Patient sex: M
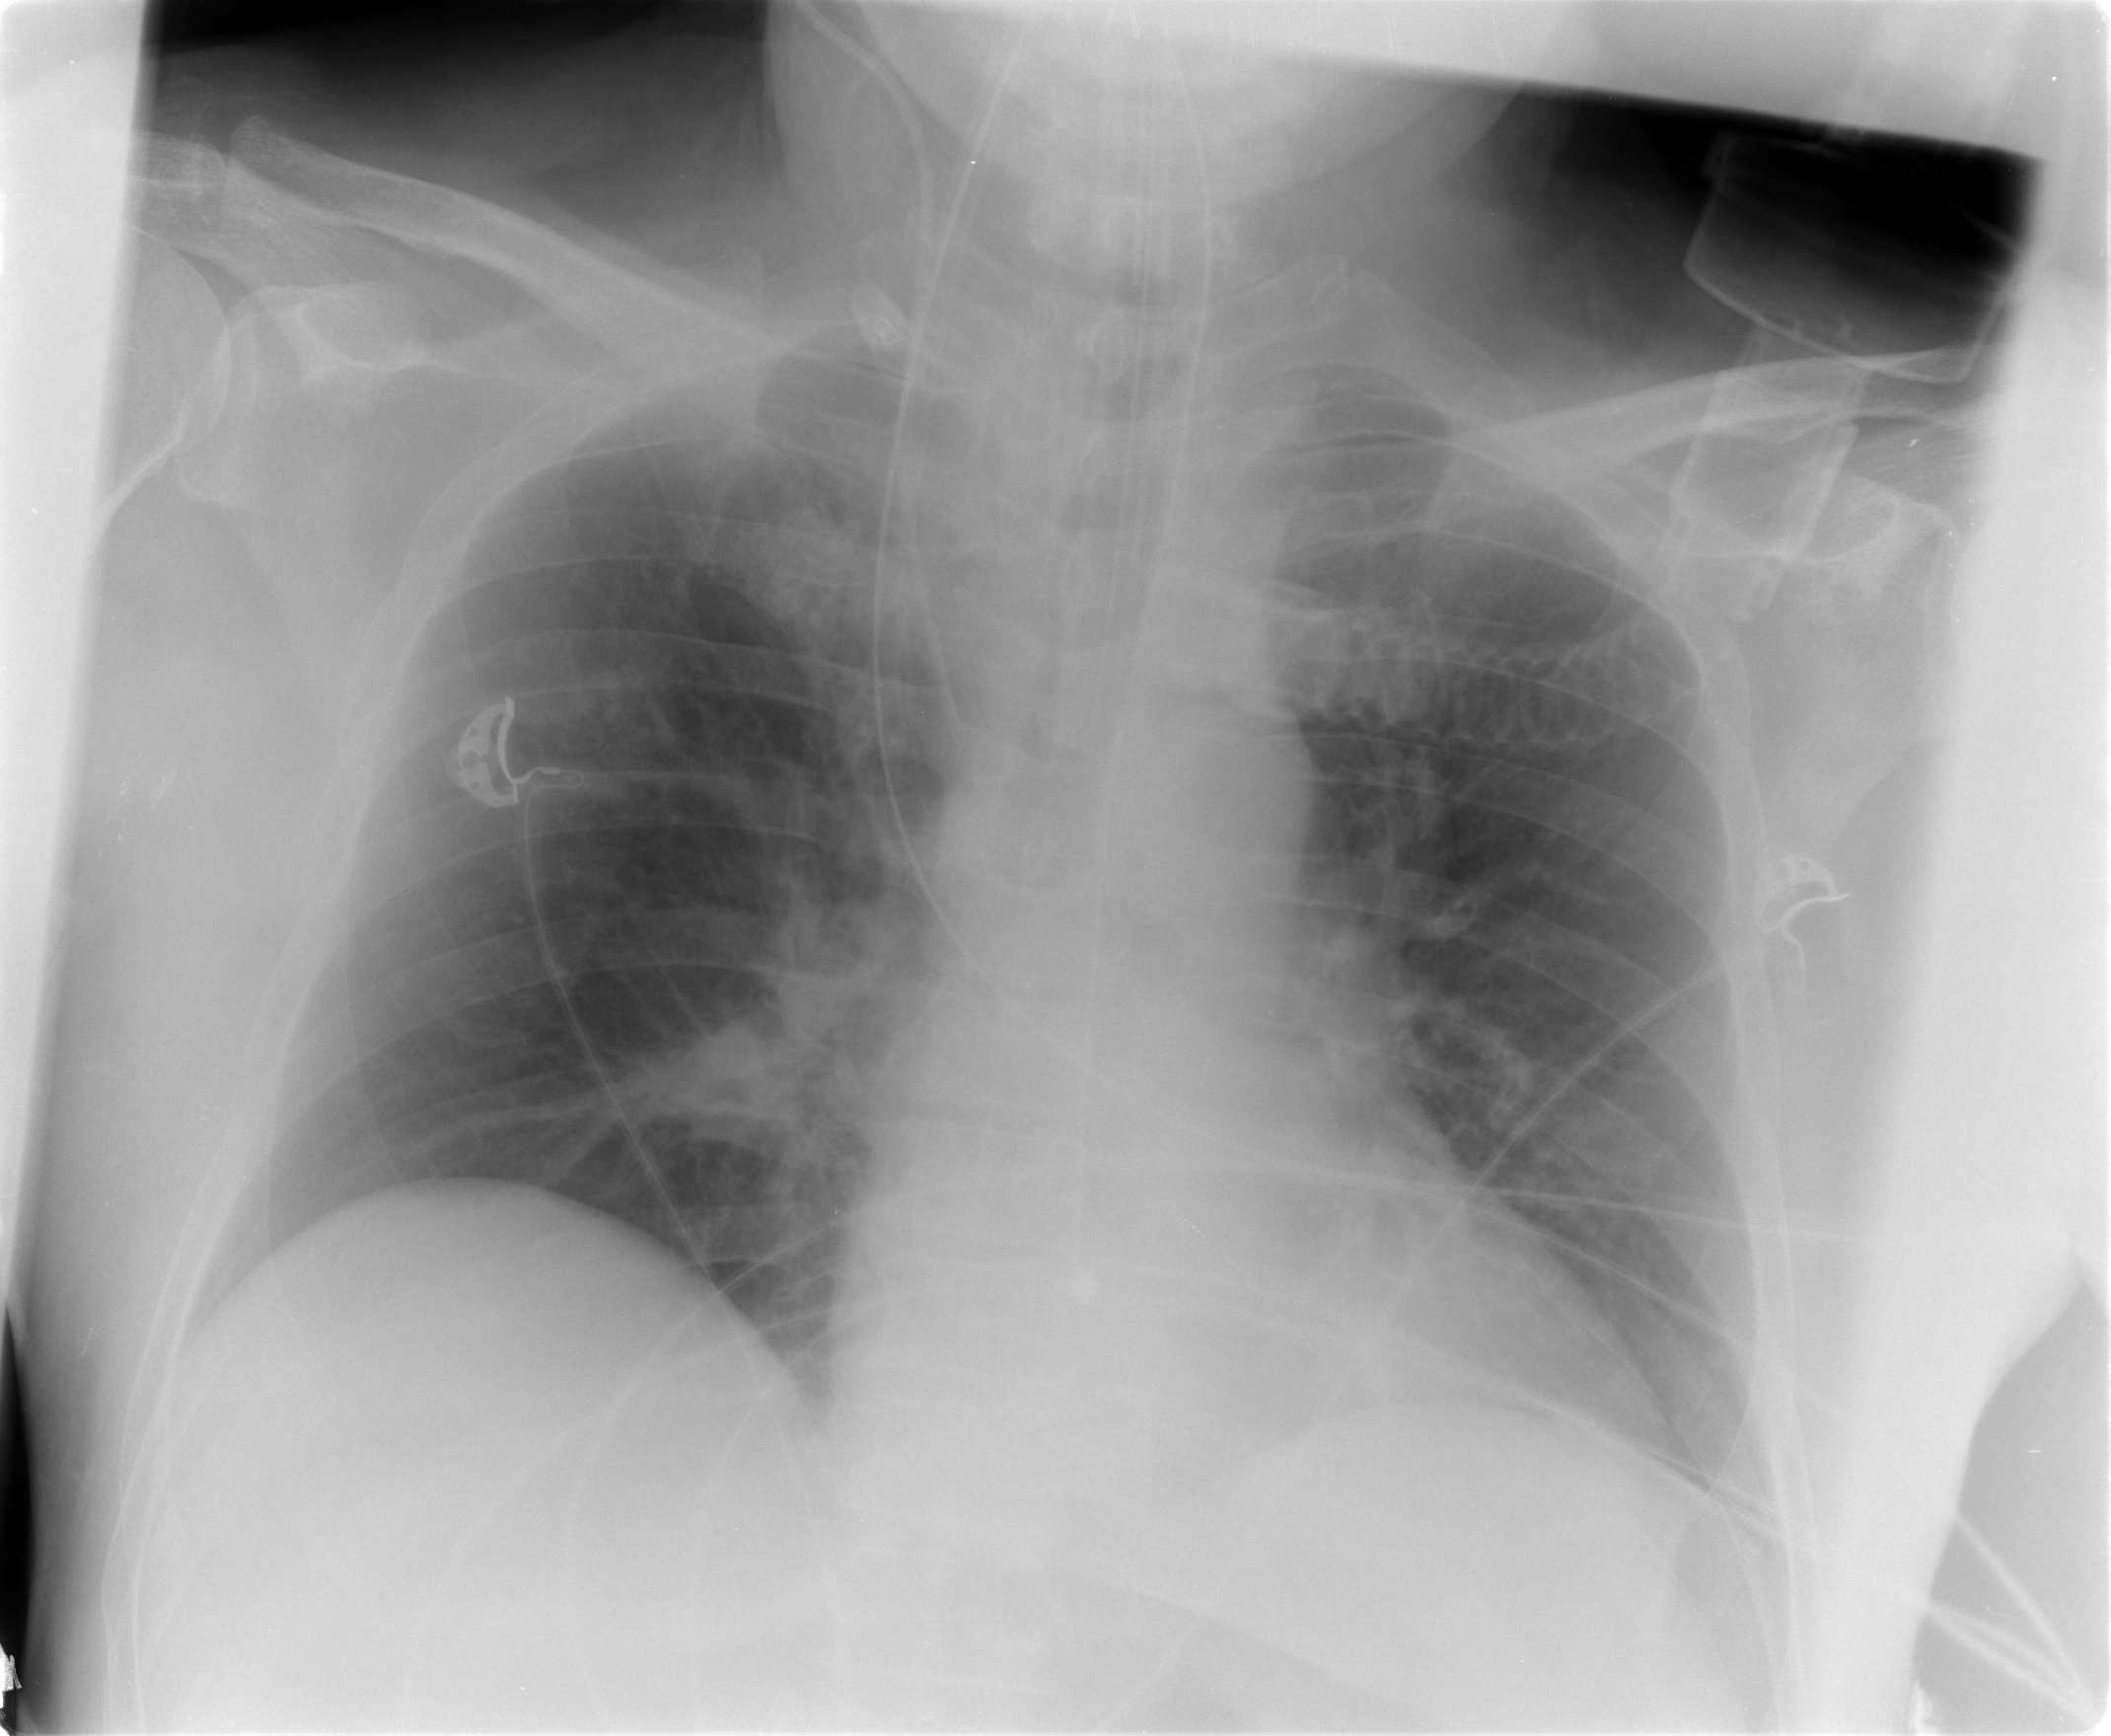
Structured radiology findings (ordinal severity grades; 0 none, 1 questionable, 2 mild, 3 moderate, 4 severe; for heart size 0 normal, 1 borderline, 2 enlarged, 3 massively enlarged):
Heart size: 0
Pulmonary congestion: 2
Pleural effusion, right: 0
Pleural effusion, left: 1
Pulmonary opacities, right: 0
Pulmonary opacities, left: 0
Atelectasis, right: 2
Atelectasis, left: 0